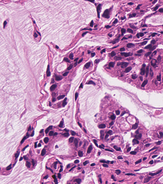
Tumor epithelial tissue: yes
Tumor-associated stroma tissue: no
Normal tissue: no